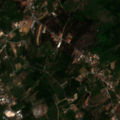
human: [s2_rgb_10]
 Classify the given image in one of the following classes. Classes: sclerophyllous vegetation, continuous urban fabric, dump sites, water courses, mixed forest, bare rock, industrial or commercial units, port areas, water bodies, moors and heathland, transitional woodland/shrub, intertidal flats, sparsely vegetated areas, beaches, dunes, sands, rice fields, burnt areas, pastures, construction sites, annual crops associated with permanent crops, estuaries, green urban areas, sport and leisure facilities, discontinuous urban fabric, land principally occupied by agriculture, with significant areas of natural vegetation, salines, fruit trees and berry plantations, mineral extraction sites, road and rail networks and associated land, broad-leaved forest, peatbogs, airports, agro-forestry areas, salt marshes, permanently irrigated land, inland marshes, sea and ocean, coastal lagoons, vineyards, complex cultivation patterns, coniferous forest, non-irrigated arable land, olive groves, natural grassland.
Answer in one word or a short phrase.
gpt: discontinuous urban fabric, olive groves, annual crops associated with permanent crops, land principally occupied by agriculture, with significant areas of natural vegetation, coniferous forest